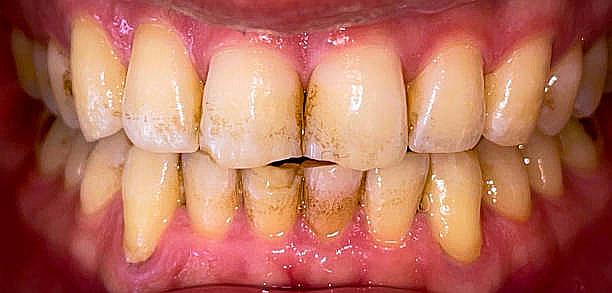
Condition: Calculus